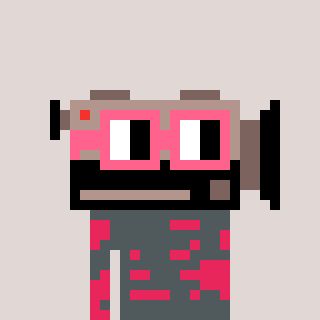
a pixel art character with square pink glasses, a camcorder-shaped head and a redpinkish-colored body on a warm background